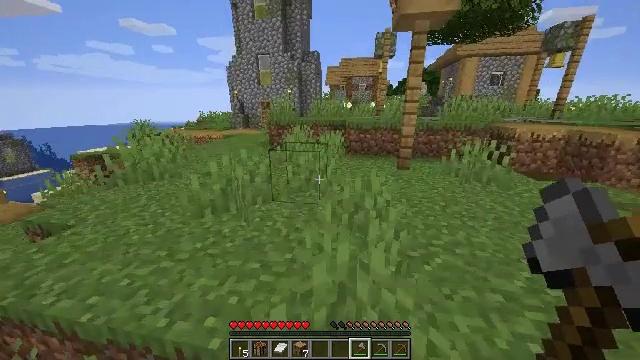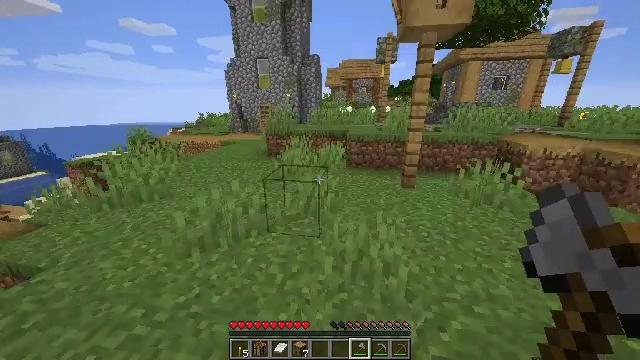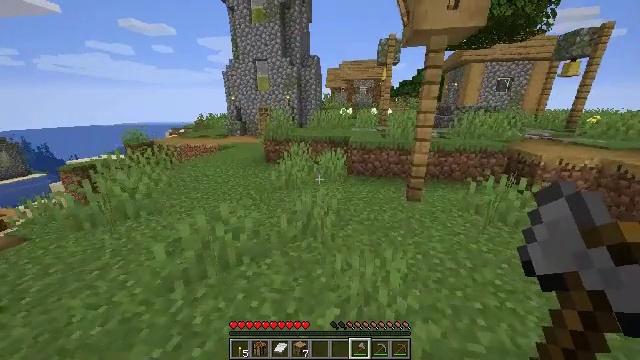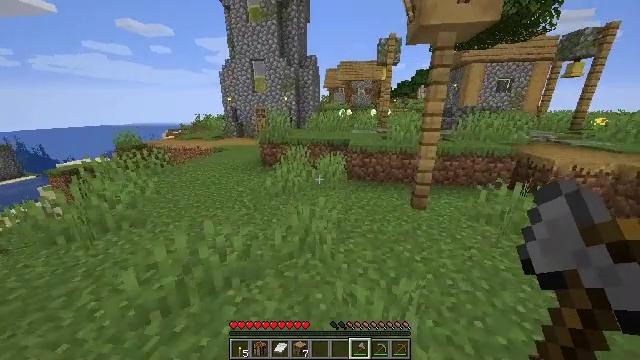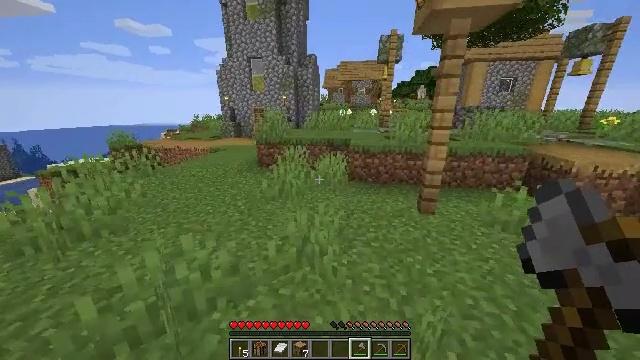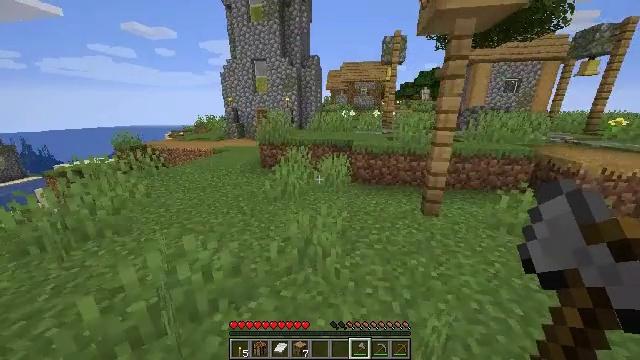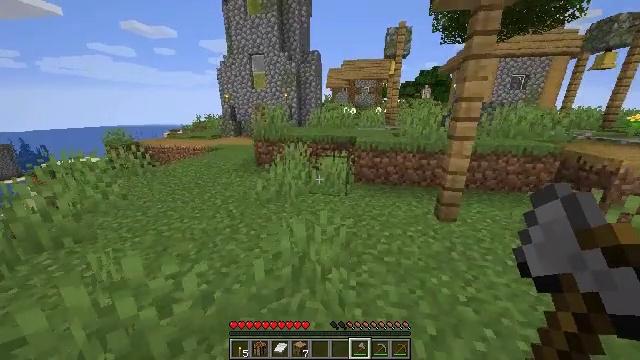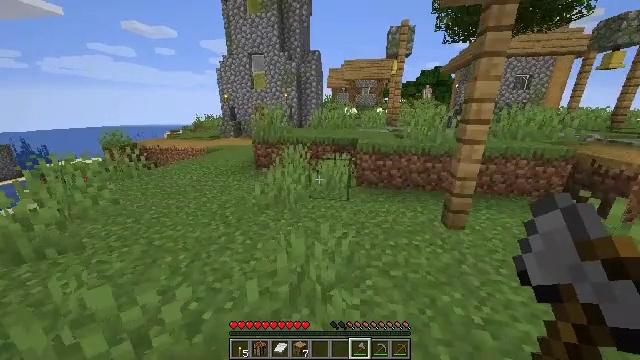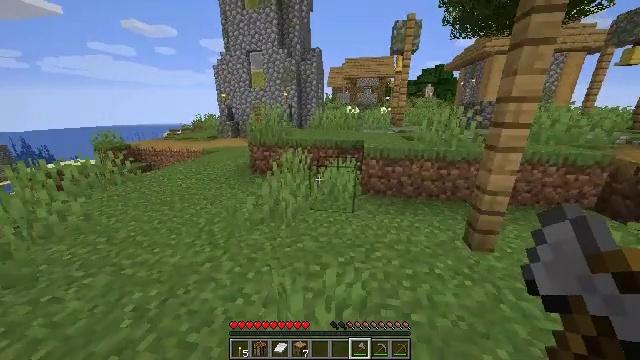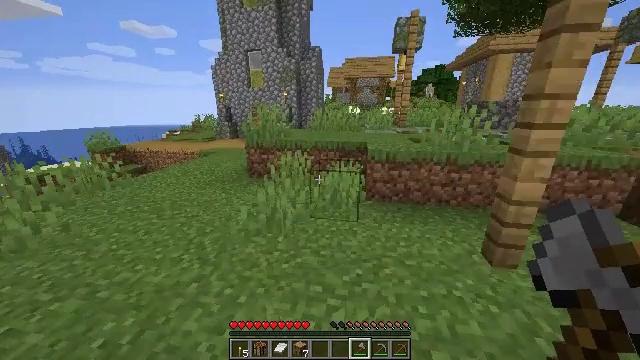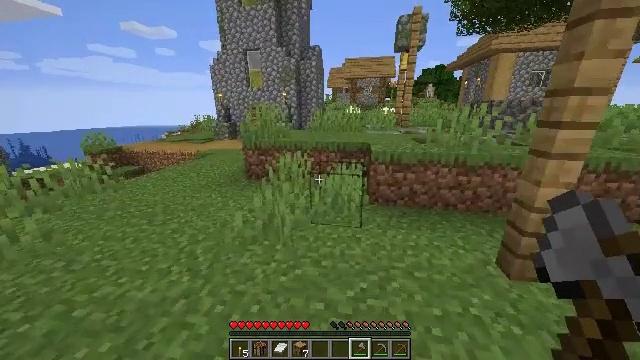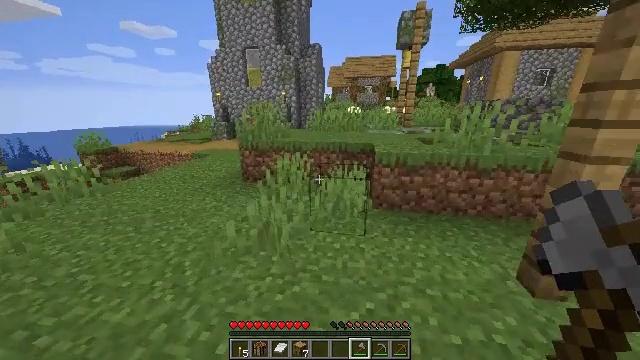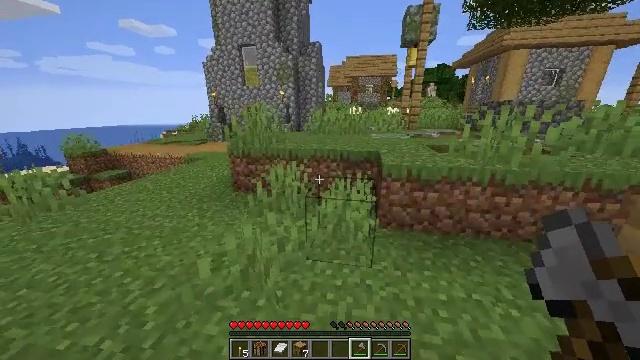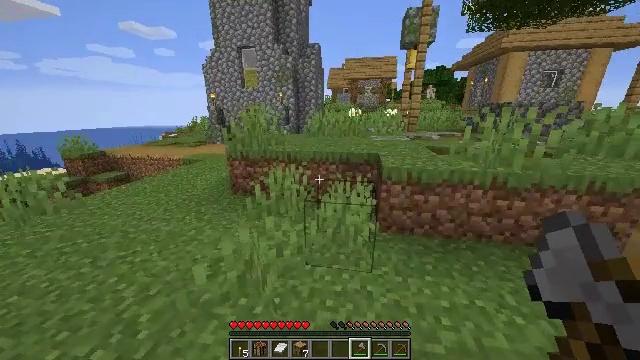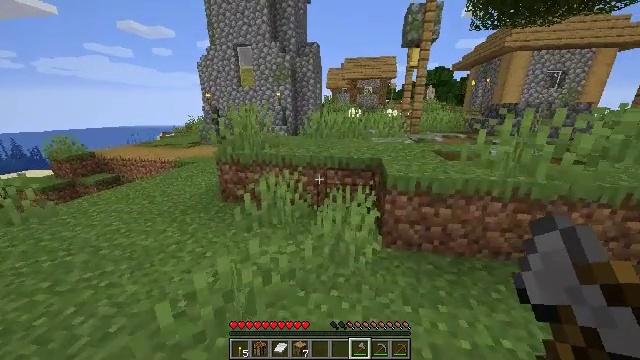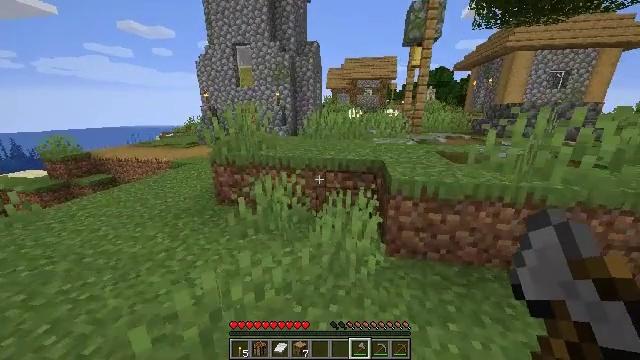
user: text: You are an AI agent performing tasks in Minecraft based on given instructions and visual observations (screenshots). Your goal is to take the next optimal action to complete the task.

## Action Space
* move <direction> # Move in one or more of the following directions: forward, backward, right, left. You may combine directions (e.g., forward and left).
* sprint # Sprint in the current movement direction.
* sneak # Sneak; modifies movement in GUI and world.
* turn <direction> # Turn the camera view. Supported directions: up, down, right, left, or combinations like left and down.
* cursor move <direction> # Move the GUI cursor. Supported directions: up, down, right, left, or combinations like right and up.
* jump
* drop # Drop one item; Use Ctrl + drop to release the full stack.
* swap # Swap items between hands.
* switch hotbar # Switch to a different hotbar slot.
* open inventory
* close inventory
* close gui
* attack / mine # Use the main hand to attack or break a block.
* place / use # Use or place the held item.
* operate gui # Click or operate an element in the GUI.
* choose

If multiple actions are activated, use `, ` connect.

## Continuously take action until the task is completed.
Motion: motion action
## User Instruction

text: Mine the stripped oak log.
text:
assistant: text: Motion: move forward, sprint, jump
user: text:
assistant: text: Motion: move forward, sprint
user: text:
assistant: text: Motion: move forward, sprint
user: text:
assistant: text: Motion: move forward, sprint
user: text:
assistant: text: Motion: move forward, sprint
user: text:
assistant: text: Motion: move forward, sprint
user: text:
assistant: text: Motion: move forward, sprint
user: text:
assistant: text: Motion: move forward, sprint
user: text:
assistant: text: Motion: move forward, sprint
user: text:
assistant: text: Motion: move forward, sprint
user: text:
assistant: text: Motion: move forward, sprint
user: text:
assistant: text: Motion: move forward, sprint
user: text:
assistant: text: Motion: move forward, sprint
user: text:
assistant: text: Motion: move forward, sprint
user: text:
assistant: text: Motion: move forward, sprint
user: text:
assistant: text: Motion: move forward, sprint
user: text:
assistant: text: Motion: move forward, sprint
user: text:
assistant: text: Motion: move forward, sprint, jump
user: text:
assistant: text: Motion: move forward, sprint, jump
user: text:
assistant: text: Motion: move forward, sprint, turn right, jump
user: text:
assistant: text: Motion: move forward, sprint, turn right, jump
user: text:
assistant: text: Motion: move forward, sprint, jump
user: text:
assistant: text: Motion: move forward, sprint, jump
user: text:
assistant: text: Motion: move forward, sprint, turn right, jump
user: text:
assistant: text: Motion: move forward, sprint, turn right, jump
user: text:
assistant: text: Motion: move forward, sprint, jump
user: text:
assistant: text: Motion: move forward, sprint, turn right and up, jump
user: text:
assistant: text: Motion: move forward, sprint, turn right, jump
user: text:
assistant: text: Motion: move forward, sprint, turn right, jump
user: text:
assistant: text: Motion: move forward, sprint, turn right, jump